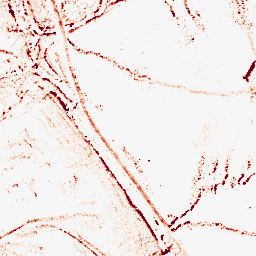
Category: morphological
Decomposition family: morphological_ellipse
Decomposition parameters: operation: opening
width: 5
height: 5
Upsampling method: quartic
Upsampling parameters: scale: 4
Upsampling scale: 4